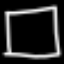
Label: square